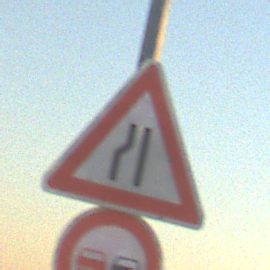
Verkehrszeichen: EinseitigVerengteFahrbahnLinks
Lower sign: Ueberholverbot
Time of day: SunriseSunset
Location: Outdoor (Nature)
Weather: Clear
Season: NotSpecified
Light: Natural